Interaction volume radius: 5 \u00c5
Interaction volume height: 15 \u00c5
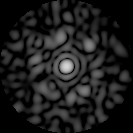
Disorder parameter: 0.8505